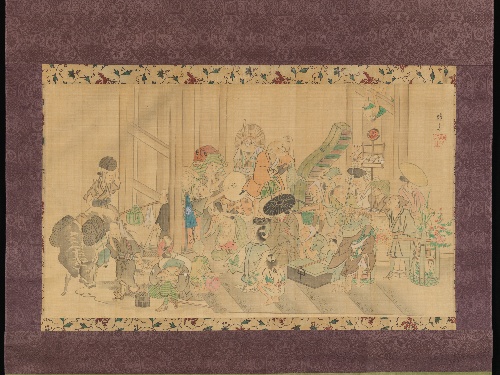
Title: 蹄斎北馬筆　雨宿り図|Taking Shelter from the Rain
Artist: Teisai Hokuba
Artist bio: Japanese, 1771–1844
Date: early to mid-19th century
Object type: Hanging scroll
Classification: Paintings
Medium: Hanging scroll; ink and color on silk
Culture: Japan
Period: Edo period (1615–1868)
Dimensions: Image: 15 1/2 × 27 5/16 in. (39.4 × 69.3 cm)
Overall with mounting: 51 15/16 × 32 5/16 in. (132 × 82 cm)
Overall with knobs: 51 15/16 × 34 3/4 in. (132 × 88.3 cm)
Department: Asian Art
Credit line: Mary Griggs Burke Collection, Gift of the Mary and Jackson Burke Foundation, 2015
Accession year: 2015
Repository: Metropolitan Museum of Art, New York, NY
Tags: Children|Men|Women|Ox